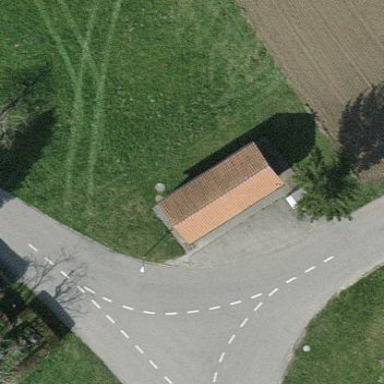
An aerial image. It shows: Public transport shelter building.